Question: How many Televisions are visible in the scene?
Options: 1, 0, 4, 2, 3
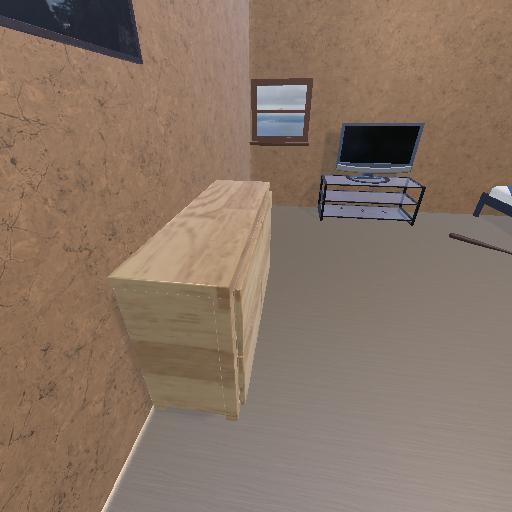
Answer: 1